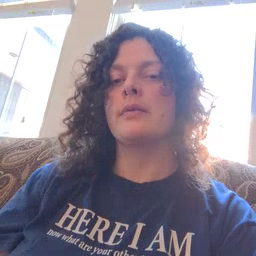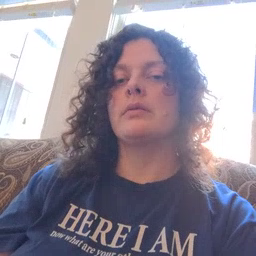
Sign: child